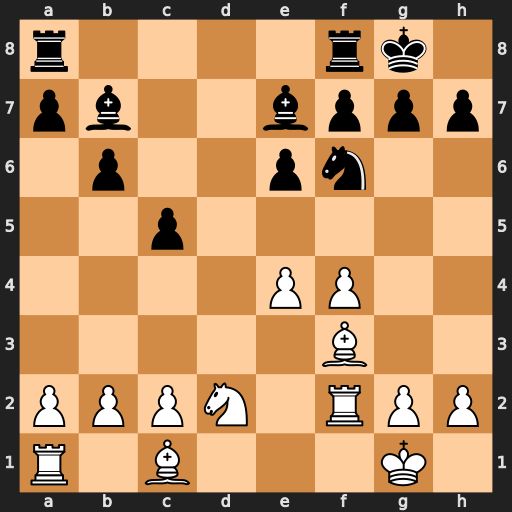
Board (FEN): r4rk1/pb2bppp/1p2pn2/2p5/4PP2/5B2/PPPN1RPP/R1B3K1
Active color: w
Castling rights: -
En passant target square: -
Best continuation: e5 Nd5 c4 Rab8 cxd5